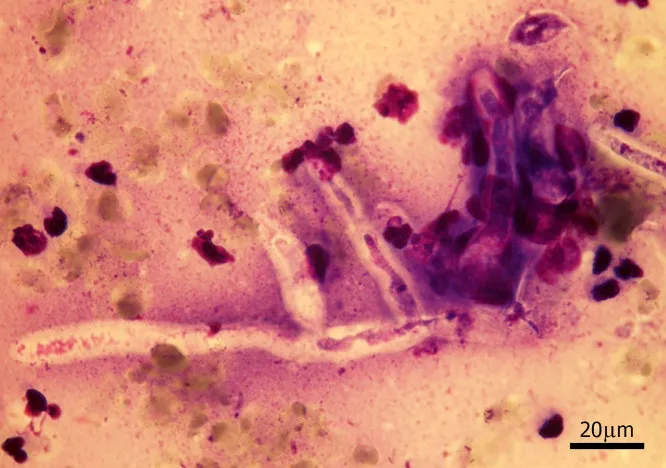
Cytologic finding of the lesion shows contorted branching septate fungal hypha. (Giemsa stain).
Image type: pathology (giemsa)